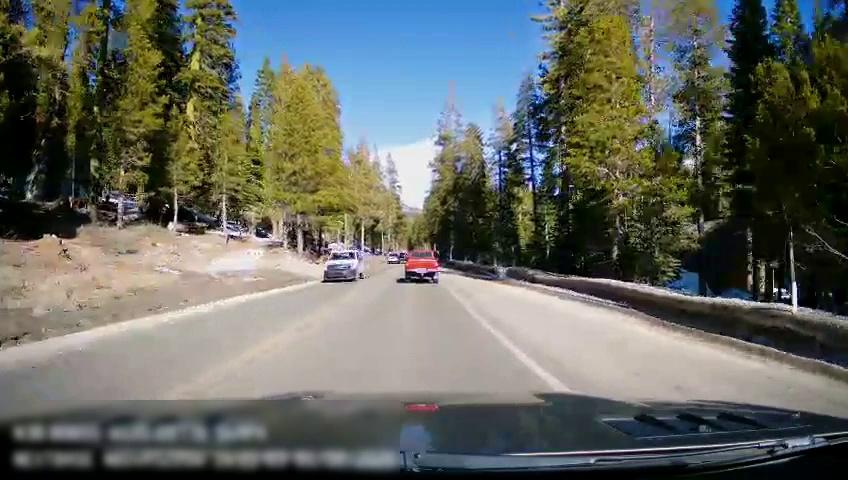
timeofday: Day
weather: Sunny
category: Drivable Space
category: Vehicles | Truck
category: Vehicles | SUV
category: Vehicles | Truck
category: Lanes | Opposite Lane
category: Lanes | Opposite Lane
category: Lanes | Current Lane
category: Lanes | Current Lane